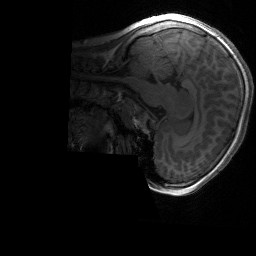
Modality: T1w
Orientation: sagittal
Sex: female
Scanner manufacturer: siemens
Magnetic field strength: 3 T
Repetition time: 1.9 s
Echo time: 0.00243 s